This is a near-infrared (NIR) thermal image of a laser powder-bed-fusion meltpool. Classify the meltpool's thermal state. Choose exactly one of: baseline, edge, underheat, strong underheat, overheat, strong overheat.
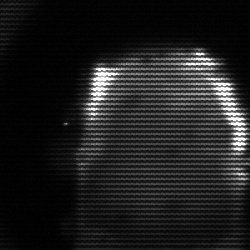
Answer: baseline